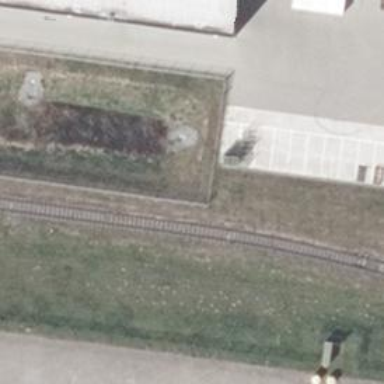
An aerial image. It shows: Abandoned railway spur.